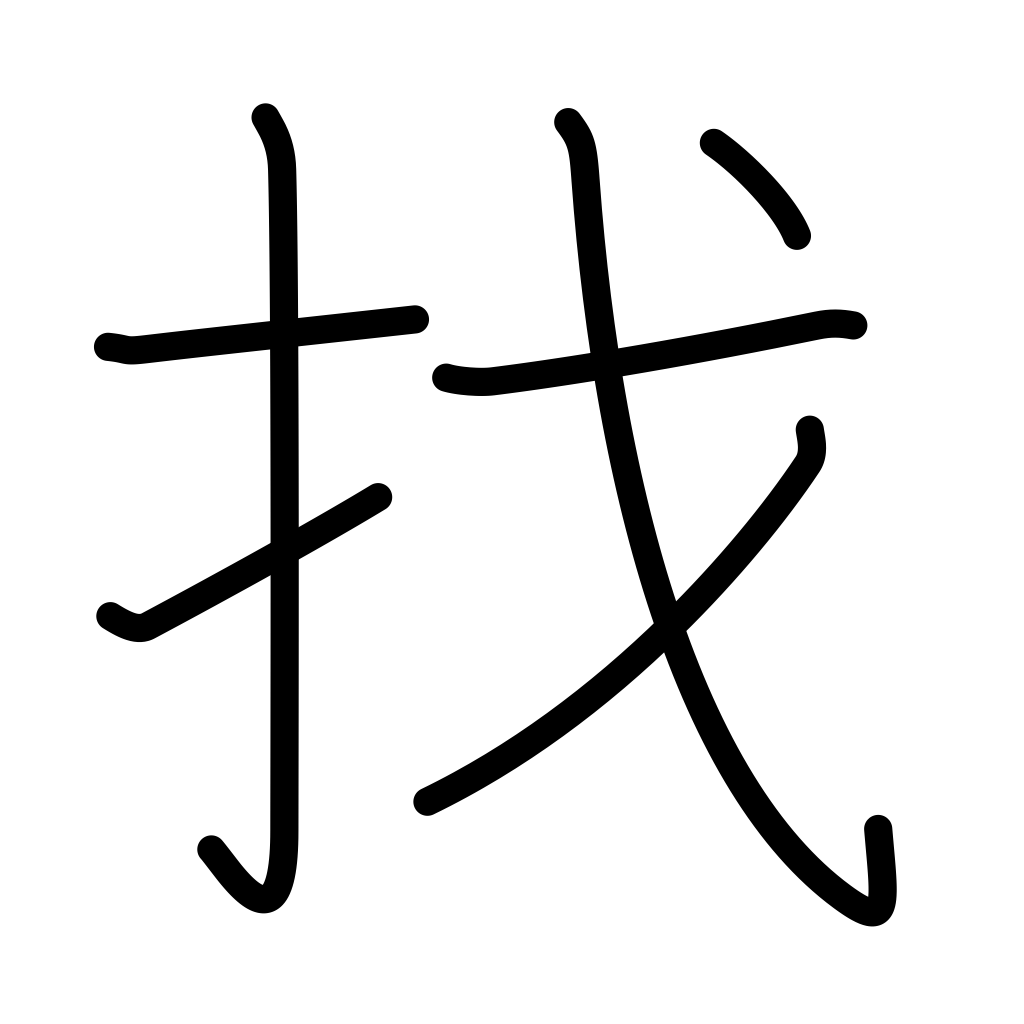
Meaning: look for, seek, make change